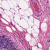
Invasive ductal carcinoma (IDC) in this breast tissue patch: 0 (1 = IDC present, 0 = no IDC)